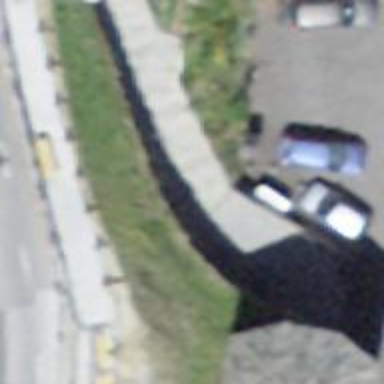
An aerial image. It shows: Road with steps.